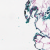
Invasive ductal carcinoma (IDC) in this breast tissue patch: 0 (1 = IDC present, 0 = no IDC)